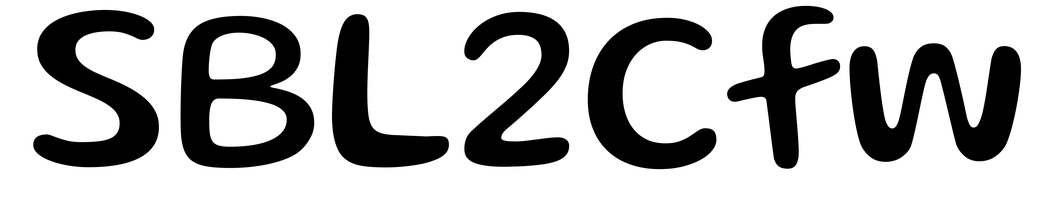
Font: Gluten_Regular